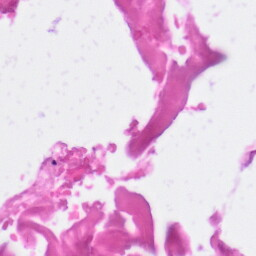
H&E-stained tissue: Skin